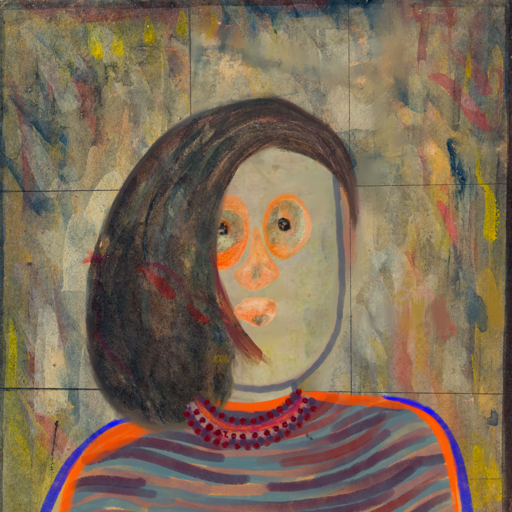
Background: GypsyMother, Head And Neck Front: Hill_Girl, Face Front: Childish, Bust: Experience, Hair Front: Gypsy_Mother, Head Accessory: Blank, Second Necklace: Blank, Necklace: Roy_Bahadur, Baby: Blank